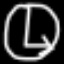
Label: clock